Question: I'm getting this error with tructured Data Testing Tool and have yet to figure out how to fix it , should i add my url before wp-content ??

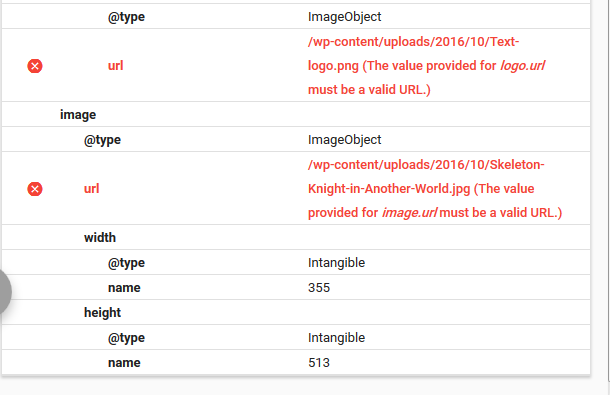
Answer: Guessing this is an article-based script, so try this setup (add commas after last } if needed).
PS! Logo height cannot be more than 60px, and by removing the "" after height/width you lose the "Intangible" '@type' feedback from validator.
'''
"logo": {
"@type": "ImageObject",
"url": "logo url (jpg/png picture prefered)",
"height": 60,
"width": 150 }
"image": {
"@type": "ImageObject",
"url": "image url",
"width": 1000,
"height": 800 }
'''